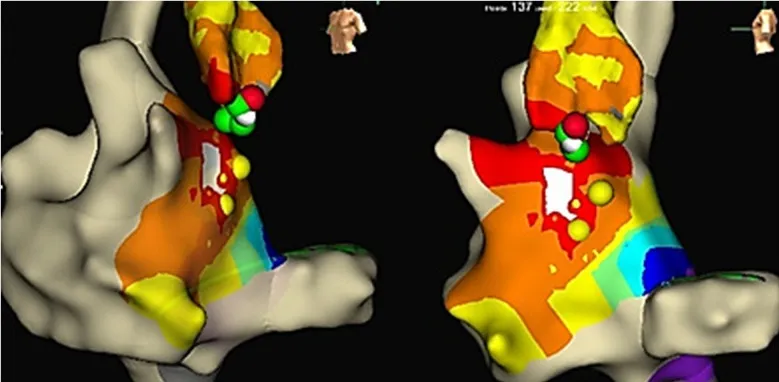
LAT mapping in the aortic cusps. The earliest activation was observed in the non-coronary cusp. Yellow colored points, His bundle localization; red and green colored points, lesions from the non-coronary cusp.
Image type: electrography (emg)